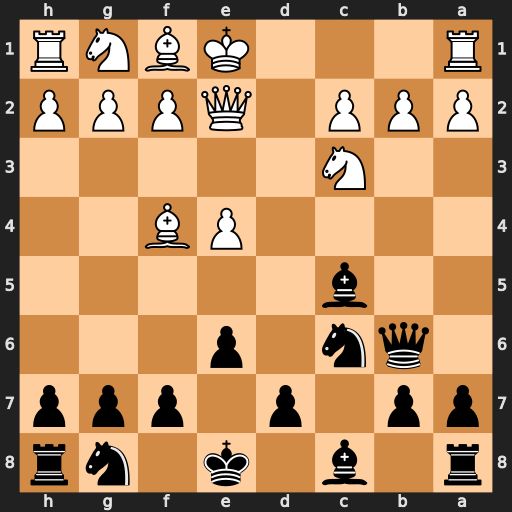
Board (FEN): r1b1k1nr/pp1p1ppp/1qn1p3/2b5/4PB2/2N5/PPP1QPPP/R3KBNR
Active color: b
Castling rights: KQkq
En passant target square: -
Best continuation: Qxb2 Rb1 Qxc3+